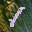
Label: 1